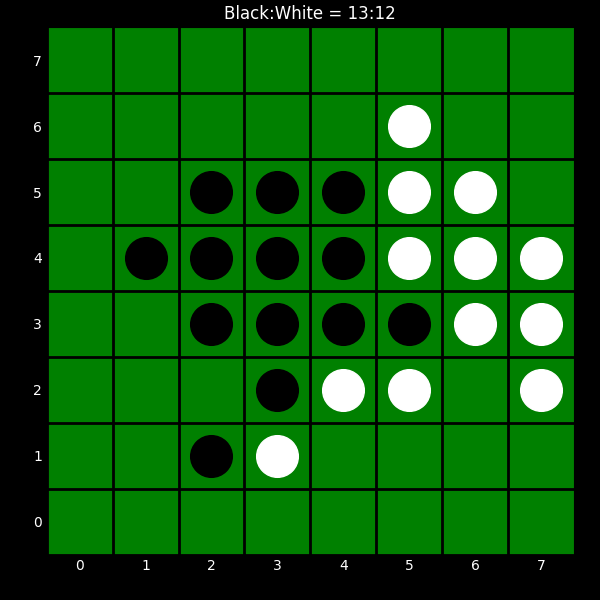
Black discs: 13
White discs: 12